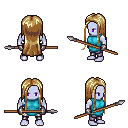
a pixel art fantasy rpg character, male body template, dark elf, purple skin, teal tunic, metal pants, blonde extra-long hairstyle, metal gloves, spear, four views (front, back, left, right), 2x2 character sprite sheet, small pixel art, hard edges, no anti-aliasing